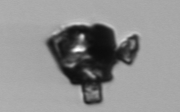
Label: Delphineis